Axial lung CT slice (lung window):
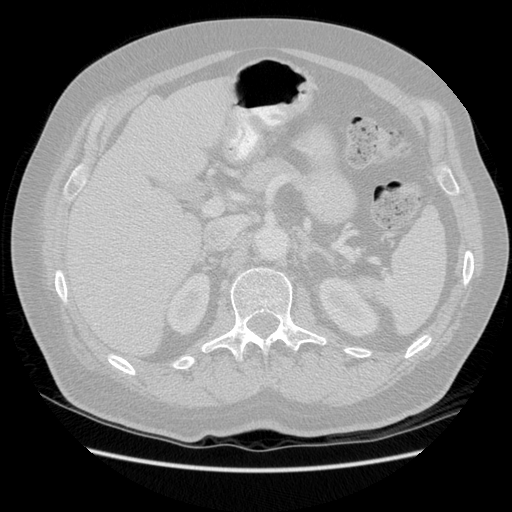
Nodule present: no